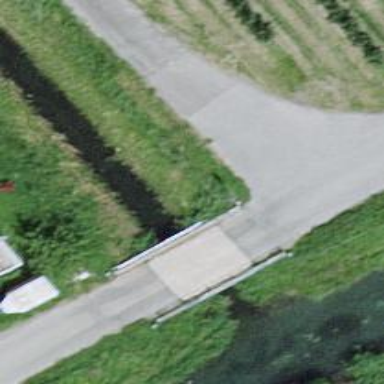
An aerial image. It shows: Unclassified road with asphalt surface crossing bridge.